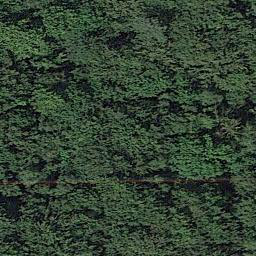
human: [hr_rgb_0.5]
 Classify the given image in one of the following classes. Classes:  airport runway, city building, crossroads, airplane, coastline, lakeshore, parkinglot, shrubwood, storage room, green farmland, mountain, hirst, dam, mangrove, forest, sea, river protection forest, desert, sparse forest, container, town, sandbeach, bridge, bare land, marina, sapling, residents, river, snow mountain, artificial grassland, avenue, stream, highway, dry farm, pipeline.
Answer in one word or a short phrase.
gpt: forest